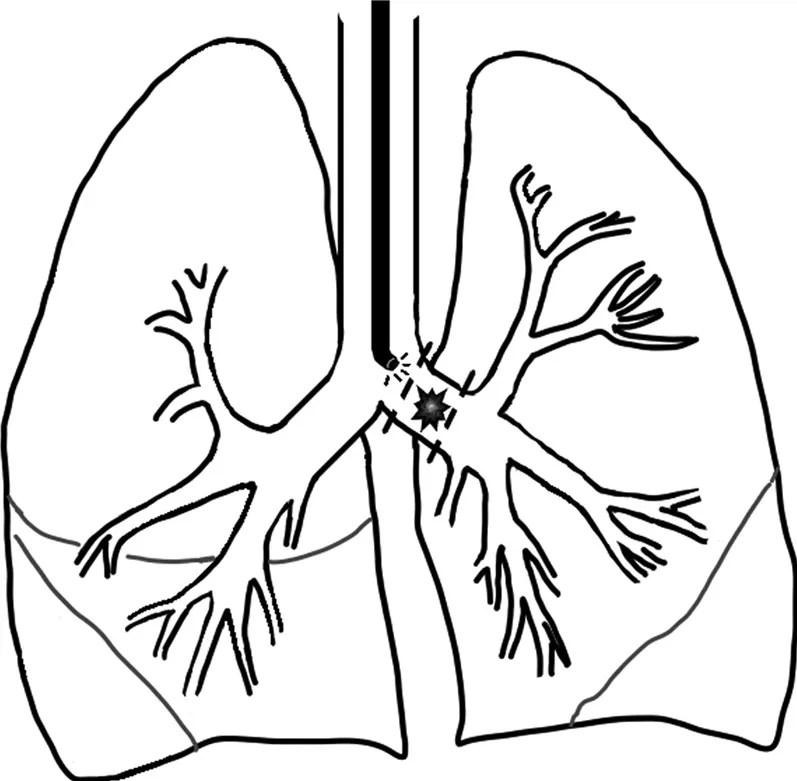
Schematic drawing of the surgical resection.
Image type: radiology (x_ray)